Question: I am on a team that, given a set of images, is trying to create a grid of 2 X 2 images in Windows Phone 8 - similar to what Spotify does when it generates a composite of images of the albums in a playlist:

The current way we are doing this in our app involves the use of Grids, WriteableBitmaps and Bitmap objects. However, those objects are tied to the UI thread, and we would like to do all image processing in a separate thread without interrupting the UI thread.
My question is: Is there some way to do it without interrupting the UI thread? If this is not possible with the given framework in WP8, are there third party libraries (C# or C++) that would allow us to do this?
Thanks.
P.S. I realize I could deal with byte arrays and memory streams and thus avoid third party libraries, but I would rather not go through that trouble if possible :)
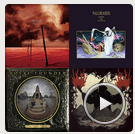
Answer: GDI and GDI+ <URL>, which has a WinRT version.
As far as the actual drawing commands, you still end up creating a bitmap, writing to it, closing it and shuffling bytes around. See the <URL> for such an example.
Sadly, SharpDX, while extremely helpful, is a very thin wrapper upon the native COM Interfaces, and the complexity of using Direct2D for simple operations can be daunting.